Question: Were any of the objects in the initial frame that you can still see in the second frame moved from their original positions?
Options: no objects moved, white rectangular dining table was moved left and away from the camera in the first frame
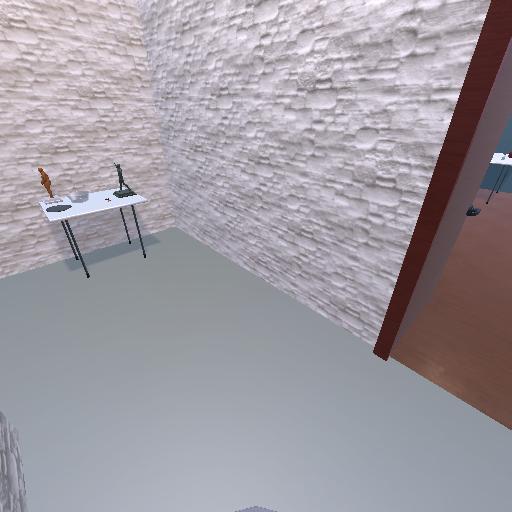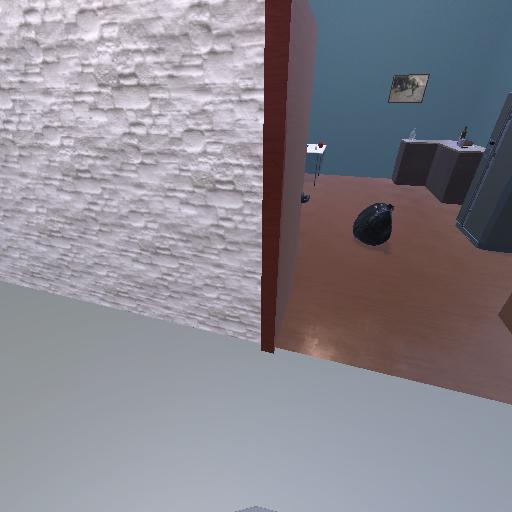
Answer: no objects moved